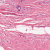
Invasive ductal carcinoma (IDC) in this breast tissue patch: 1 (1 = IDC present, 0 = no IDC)